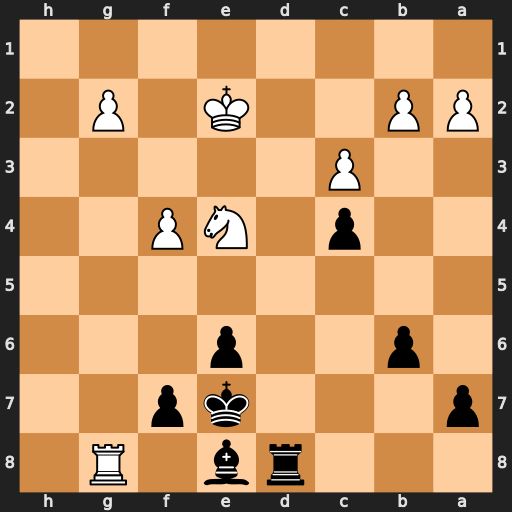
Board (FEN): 3rb1R1/p3kp2/1p2p3/8/2p1NP2/2P5/PP2K1P1/8
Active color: b
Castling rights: -
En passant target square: -
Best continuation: f5 Rg7+ Kf8 Rg5 fxe4